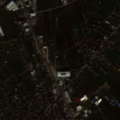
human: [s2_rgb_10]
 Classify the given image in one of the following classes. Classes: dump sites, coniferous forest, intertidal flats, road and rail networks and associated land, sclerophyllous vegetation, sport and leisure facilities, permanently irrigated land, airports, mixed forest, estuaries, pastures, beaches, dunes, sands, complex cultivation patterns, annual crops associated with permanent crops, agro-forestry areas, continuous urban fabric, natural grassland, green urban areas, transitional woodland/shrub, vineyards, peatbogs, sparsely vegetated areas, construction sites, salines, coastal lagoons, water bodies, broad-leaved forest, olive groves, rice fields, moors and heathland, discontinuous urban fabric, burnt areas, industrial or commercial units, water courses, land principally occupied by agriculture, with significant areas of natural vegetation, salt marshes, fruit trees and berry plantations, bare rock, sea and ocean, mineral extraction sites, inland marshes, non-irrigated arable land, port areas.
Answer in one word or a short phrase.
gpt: discontinuous urban fabric, industrial or commercial units, non-irrigated arable land